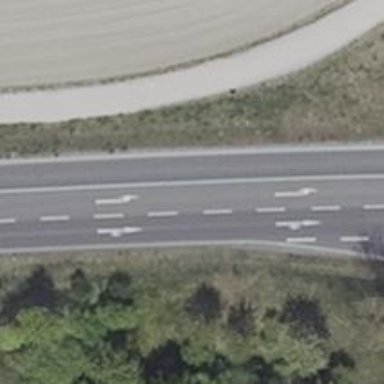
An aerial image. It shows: Asphalt trunk highway designated as motorroad.